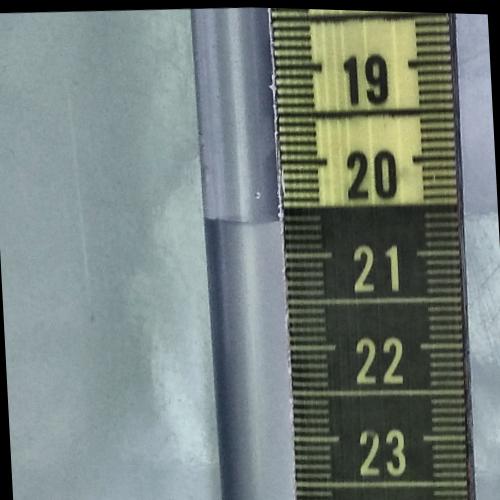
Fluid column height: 20.6 cm